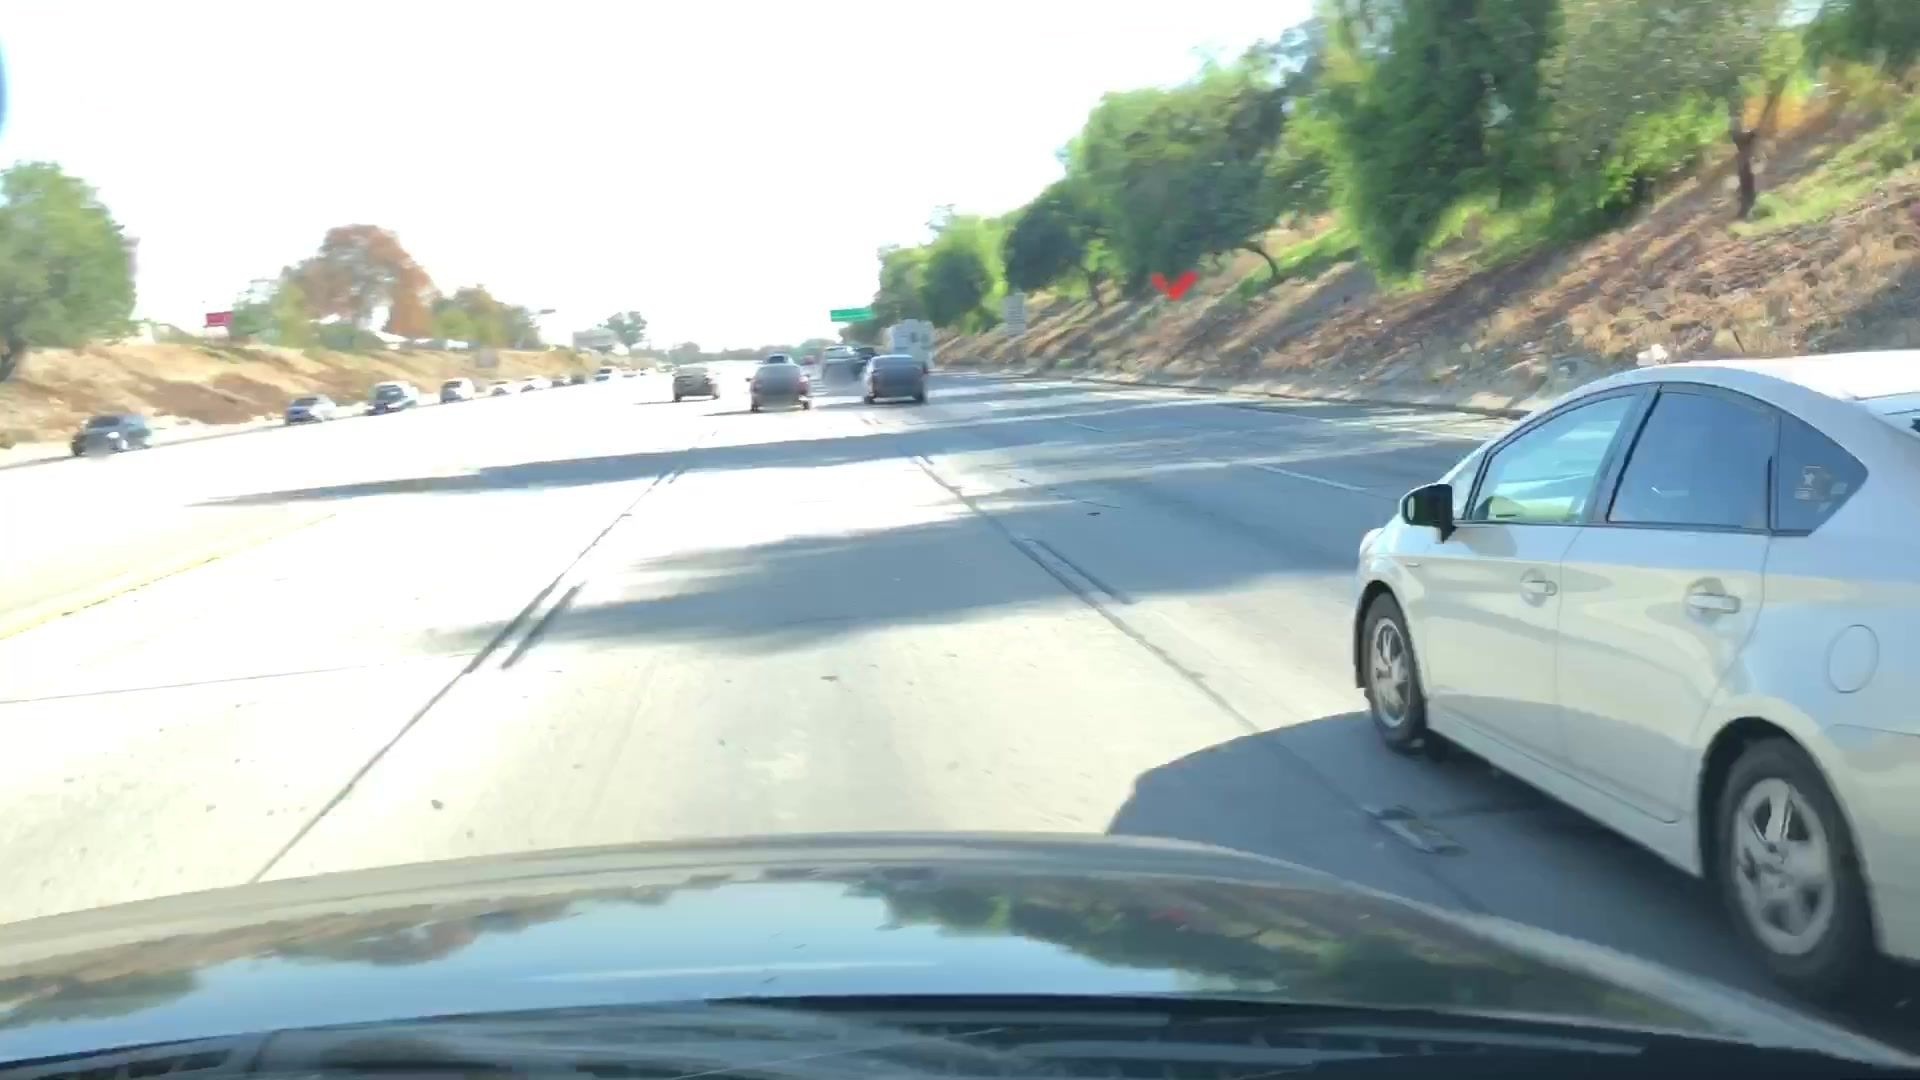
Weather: clear
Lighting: day
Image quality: slightly poor
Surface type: driving surface
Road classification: motorway, motorway_link
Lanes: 2, 1
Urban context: urban centre
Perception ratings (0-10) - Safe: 2.32, Lively: 6.14, Beautiful: 4.87, Boring: 7.29, Depressing: 6.48, Wealthy: 4.93